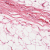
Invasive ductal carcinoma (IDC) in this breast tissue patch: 0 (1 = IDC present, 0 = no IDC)